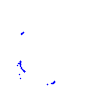
Particle: proton